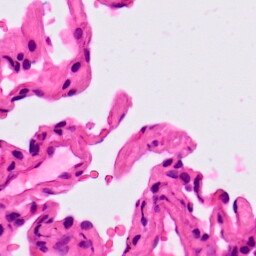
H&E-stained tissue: Lung